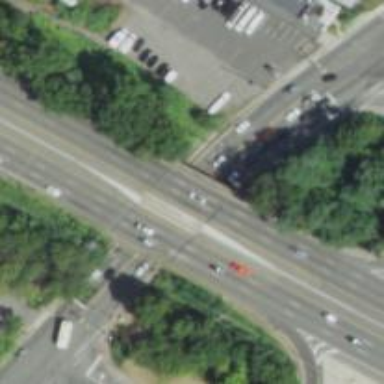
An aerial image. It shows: Urban freeway or expressway trunk road.